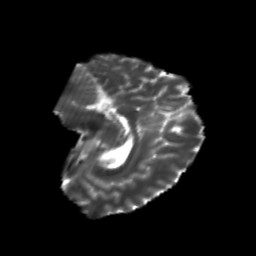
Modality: T2w
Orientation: sagittal
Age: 20
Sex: male
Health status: healthy
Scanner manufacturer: philips
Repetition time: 7.395 s
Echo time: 0.08599 s